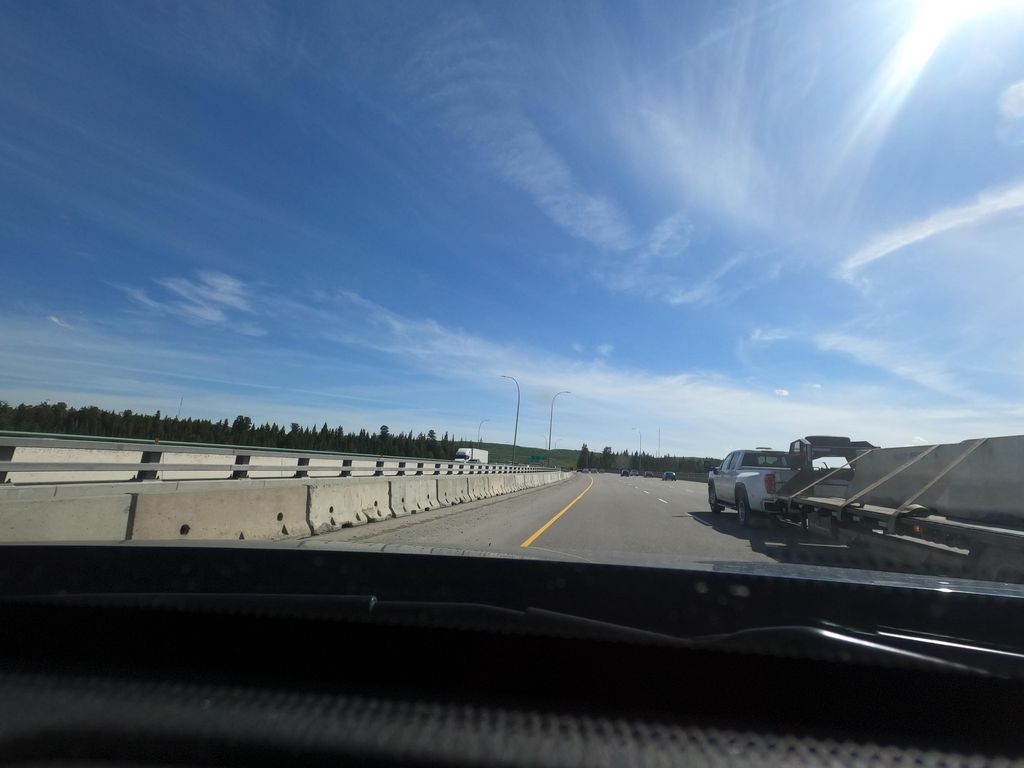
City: calgary